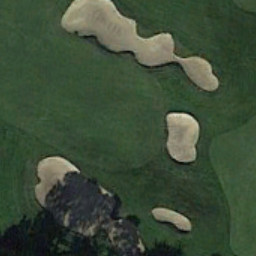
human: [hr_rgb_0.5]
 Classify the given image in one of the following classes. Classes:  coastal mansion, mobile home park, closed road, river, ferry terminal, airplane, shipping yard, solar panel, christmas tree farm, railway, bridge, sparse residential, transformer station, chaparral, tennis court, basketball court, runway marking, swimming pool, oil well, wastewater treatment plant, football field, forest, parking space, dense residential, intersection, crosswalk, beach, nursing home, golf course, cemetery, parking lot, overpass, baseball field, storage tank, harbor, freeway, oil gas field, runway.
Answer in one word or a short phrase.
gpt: golf course